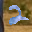
Label: 2